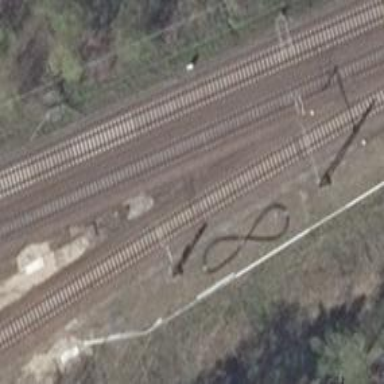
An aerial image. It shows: Railway signal.